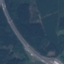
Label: Highway